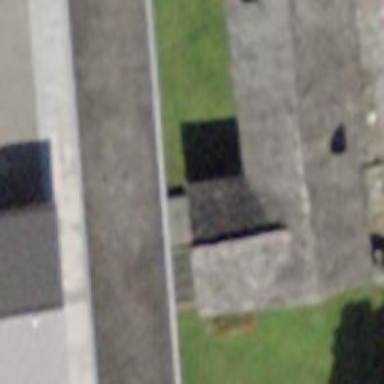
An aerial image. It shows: Museum building.